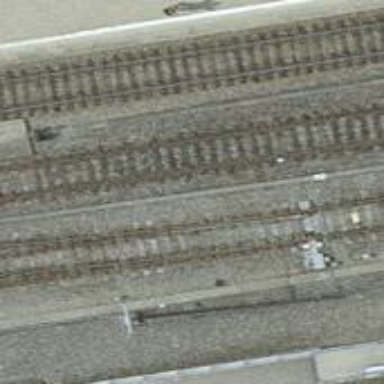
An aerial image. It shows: Railway siding with one electrified track and contact line for powering the train.